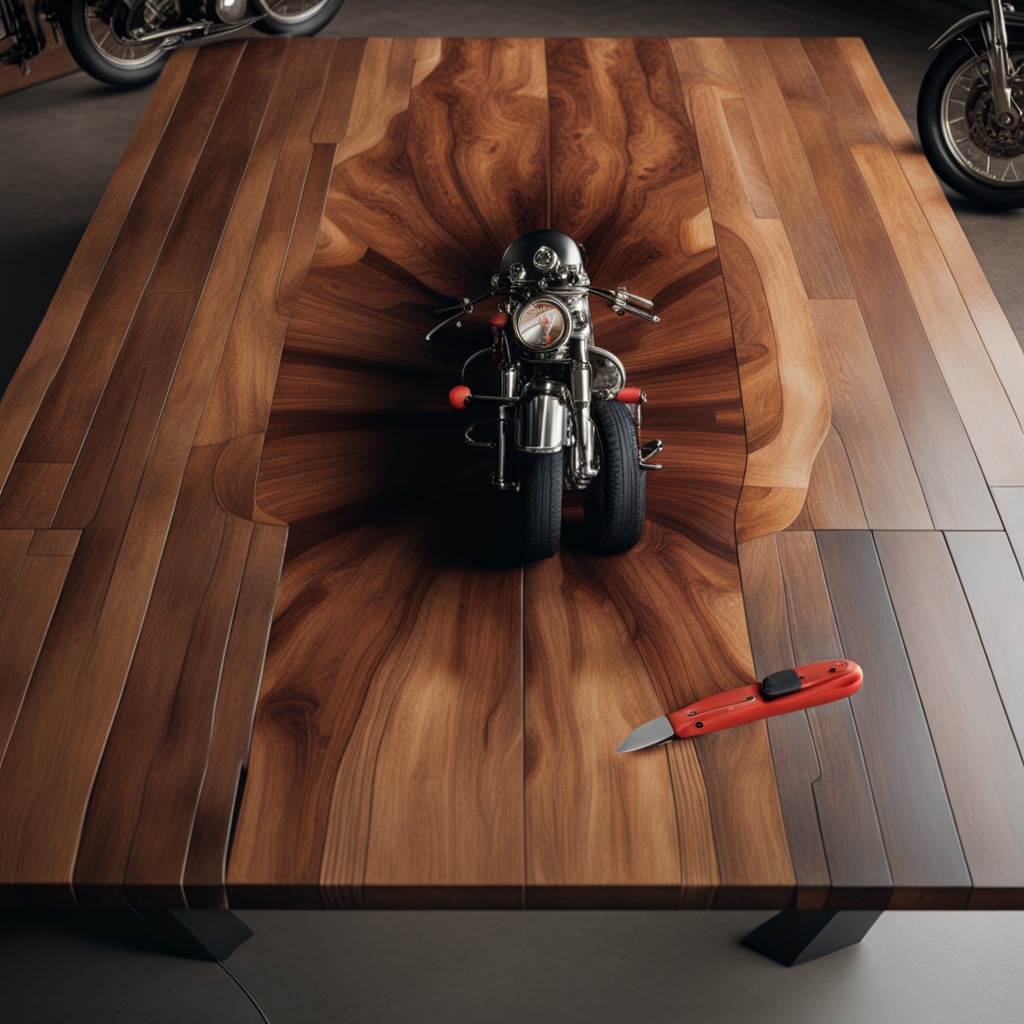
A utility knife is lying on the wooden table in the vintage motorcycle garage.